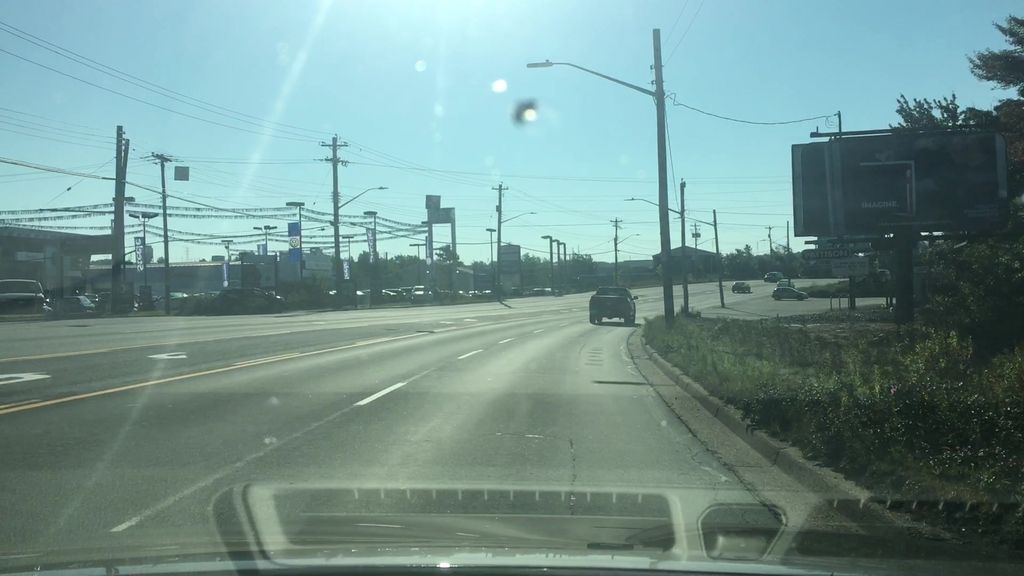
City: halifax